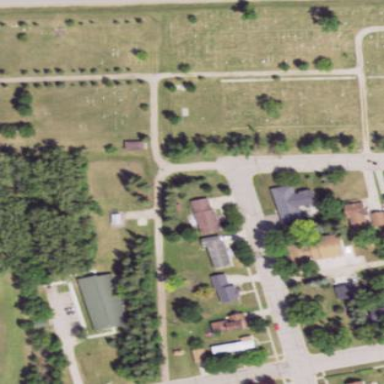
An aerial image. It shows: Cemetery.